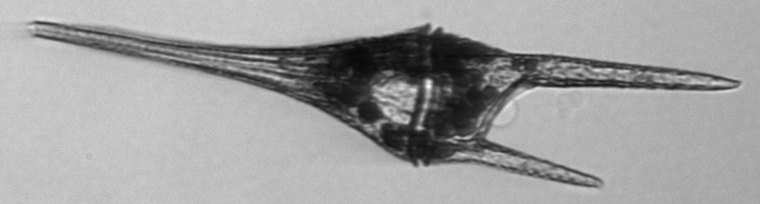
Label: Tripos_furca